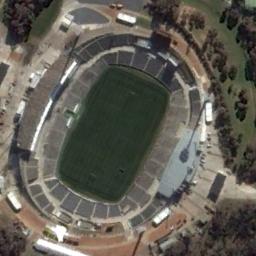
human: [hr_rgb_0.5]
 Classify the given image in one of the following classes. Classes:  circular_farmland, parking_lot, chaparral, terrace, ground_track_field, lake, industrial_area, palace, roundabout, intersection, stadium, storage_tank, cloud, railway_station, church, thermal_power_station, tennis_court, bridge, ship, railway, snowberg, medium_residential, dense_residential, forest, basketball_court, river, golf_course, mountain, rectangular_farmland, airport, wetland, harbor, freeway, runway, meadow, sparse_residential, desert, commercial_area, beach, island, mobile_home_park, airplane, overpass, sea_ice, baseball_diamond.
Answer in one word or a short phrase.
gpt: stadium